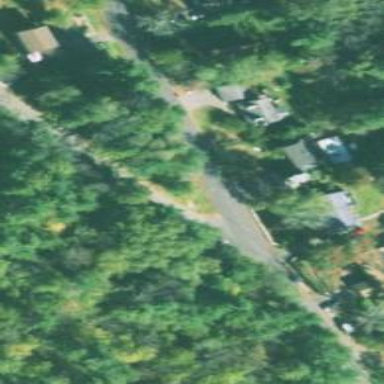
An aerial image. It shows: Road with stop sign.